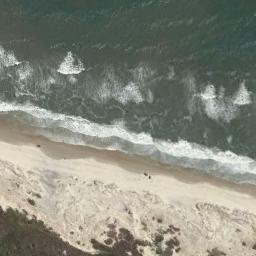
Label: beach